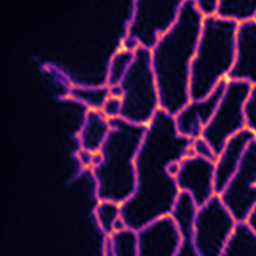
Label: Super-resolution ER image